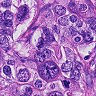
Metastatic tissue present: yes